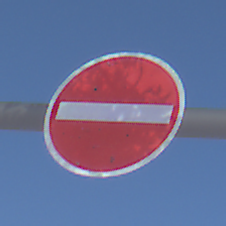
Verkehrszeichen: VerbotDerEinfahrt
Umgebung: Outdoor, Nature
Tageszeit: MorningAfternoon
Wetter: PartlyCloudy
Licht: Natural
Jahreszeit: Winter
Kontrast: HighContrast